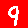
Digit: 9